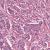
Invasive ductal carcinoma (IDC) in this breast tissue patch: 1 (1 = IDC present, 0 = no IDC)